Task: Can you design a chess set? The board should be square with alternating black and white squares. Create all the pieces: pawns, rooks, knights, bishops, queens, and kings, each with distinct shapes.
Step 4793:
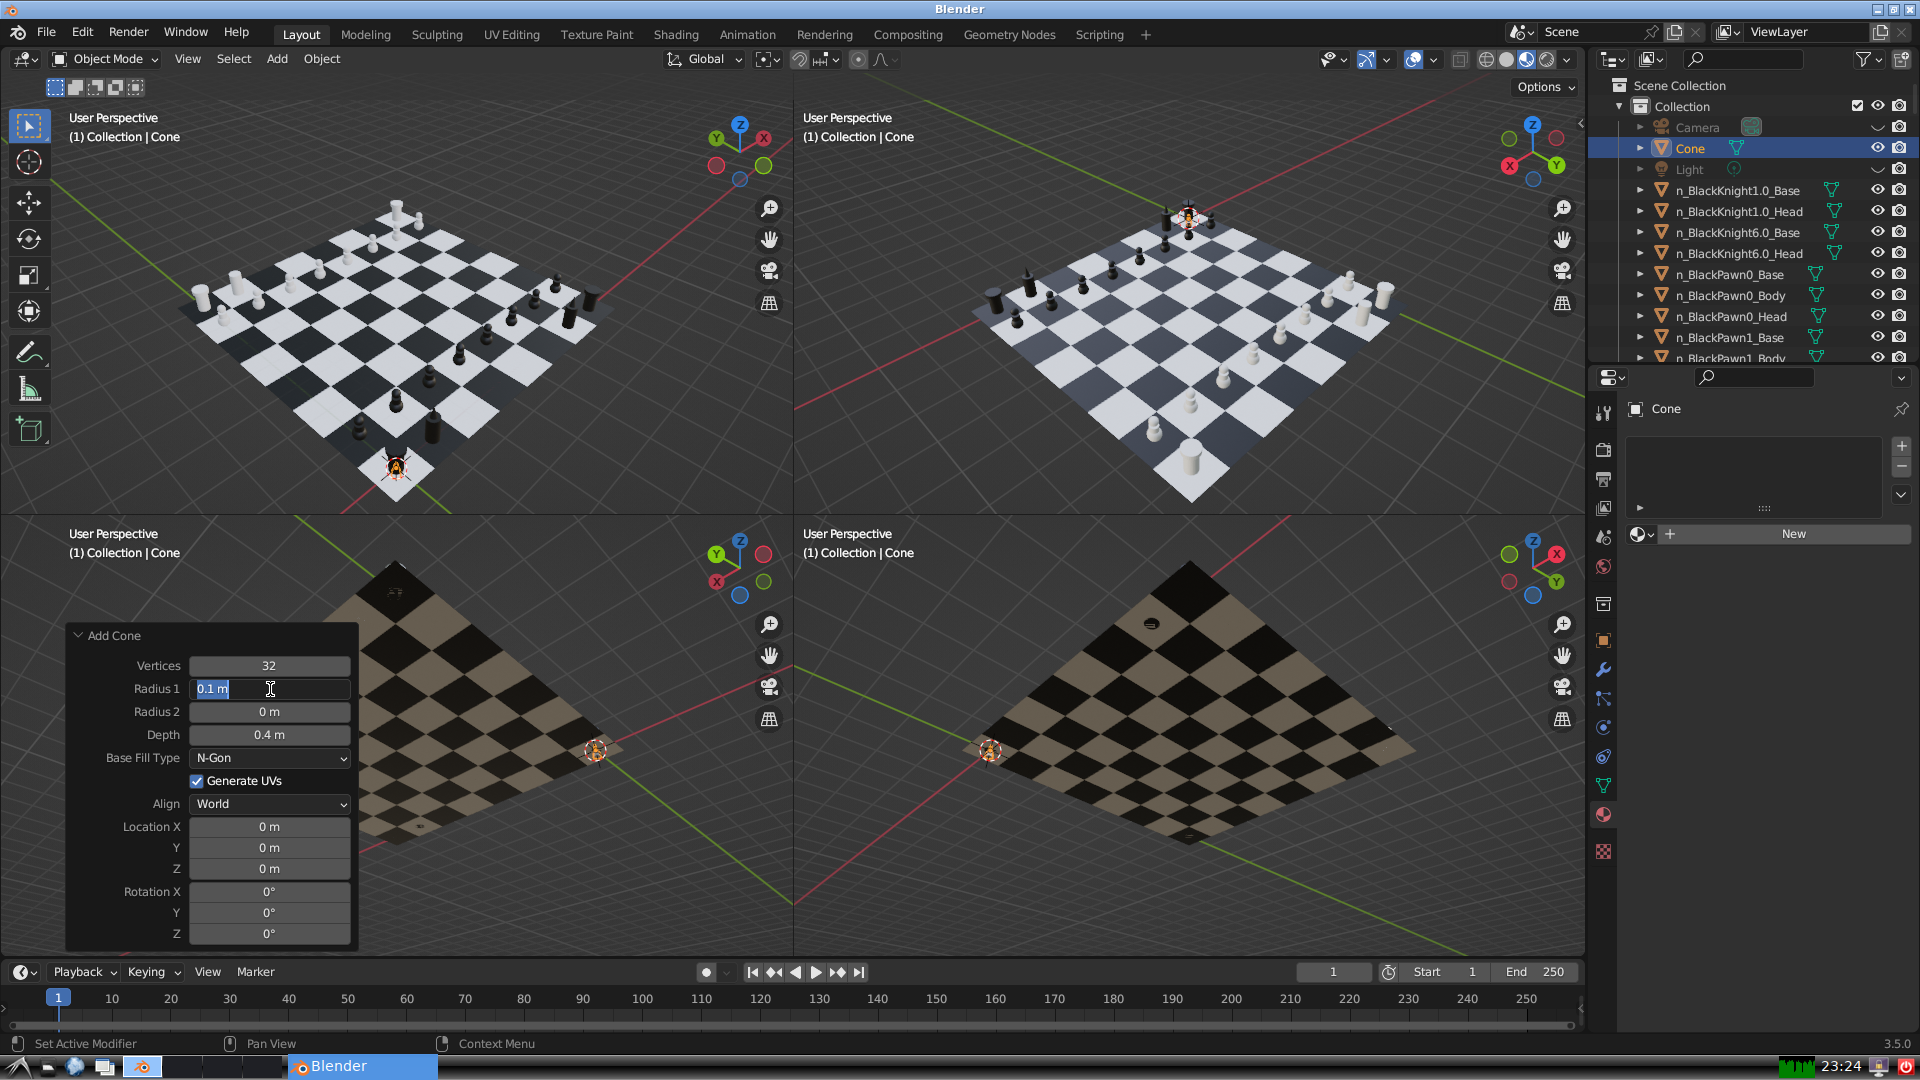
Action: input_text: 0.1